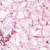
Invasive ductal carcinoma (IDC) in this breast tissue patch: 0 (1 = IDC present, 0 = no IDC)